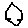
Label: hexagon